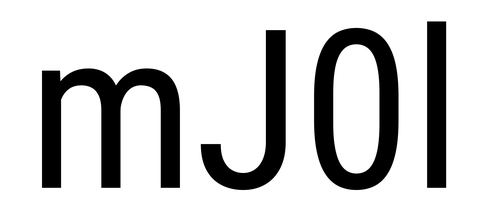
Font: Roboto_Condensed_Regular